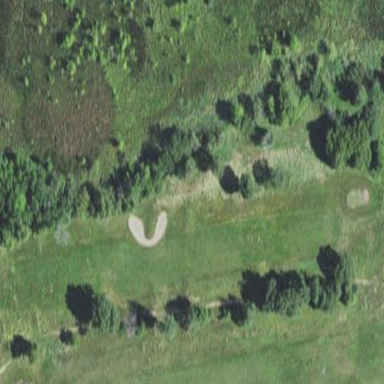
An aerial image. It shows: Rough grassy area used for golf.